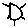
Label: sun